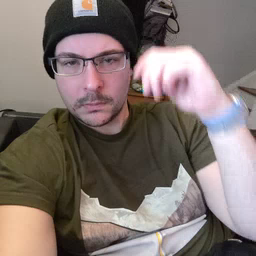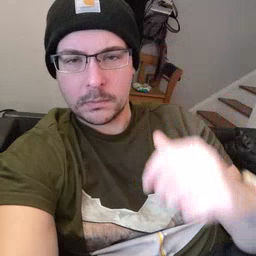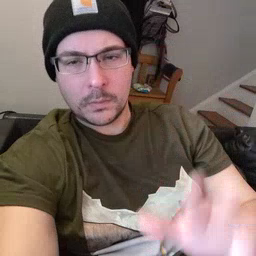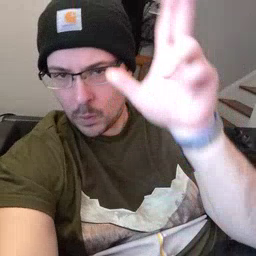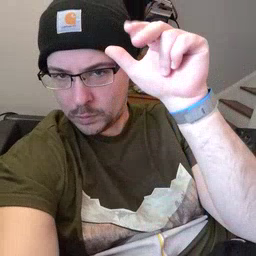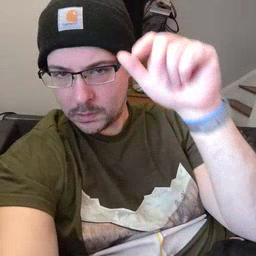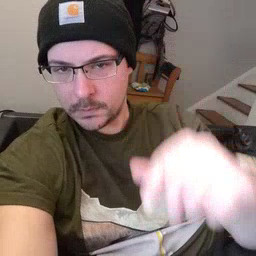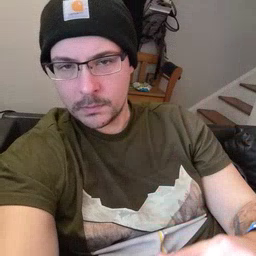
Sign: horse